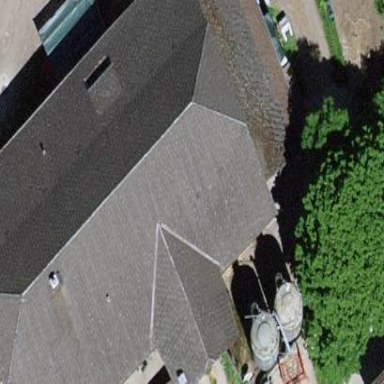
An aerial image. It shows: Farm building.